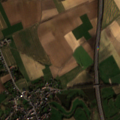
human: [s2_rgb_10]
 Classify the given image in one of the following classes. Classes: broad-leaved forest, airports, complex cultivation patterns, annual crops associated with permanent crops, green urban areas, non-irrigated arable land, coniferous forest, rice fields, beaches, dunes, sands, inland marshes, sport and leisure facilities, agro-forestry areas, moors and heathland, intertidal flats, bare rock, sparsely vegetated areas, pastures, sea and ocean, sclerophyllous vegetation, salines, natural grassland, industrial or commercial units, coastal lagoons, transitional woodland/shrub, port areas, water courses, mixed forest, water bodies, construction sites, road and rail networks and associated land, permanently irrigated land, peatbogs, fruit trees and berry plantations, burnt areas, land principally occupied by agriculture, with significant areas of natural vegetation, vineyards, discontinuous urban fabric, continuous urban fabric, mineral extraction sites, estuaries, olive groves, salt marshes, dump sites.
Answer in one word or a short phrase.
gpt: discontinuous urban fabric, non-irrigated arable land, pastures, complex cultivation patterns, land principally occupied by agriculture, with significant areas of natural vegetation